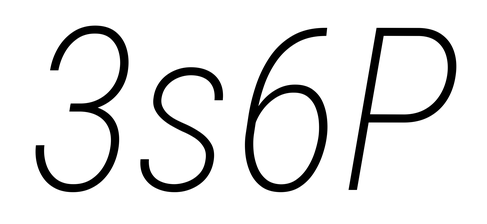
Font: Roboto-Italic_Condensed_ExtraLight_Italic